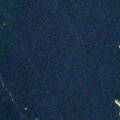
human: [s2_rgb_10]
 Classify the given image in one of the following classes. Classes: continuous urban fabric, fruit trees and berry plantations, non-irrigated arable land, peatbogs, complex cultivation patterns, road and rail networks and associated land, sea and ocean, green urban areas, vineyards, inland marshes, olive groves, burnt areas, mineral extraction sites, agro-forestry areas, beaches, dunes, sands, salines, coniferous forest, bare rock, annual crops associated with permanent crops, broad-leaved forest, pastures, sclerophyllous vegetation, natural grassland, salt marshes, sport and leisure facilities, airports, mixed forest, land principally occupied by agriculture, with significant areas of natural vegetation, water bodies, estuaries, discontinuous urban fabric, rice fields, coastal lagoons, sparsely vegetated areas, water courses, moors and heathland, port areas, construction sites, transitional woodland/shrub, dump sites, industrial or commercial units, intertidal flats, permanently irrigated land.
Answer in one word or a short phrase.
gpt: coniferous forest, water bodies